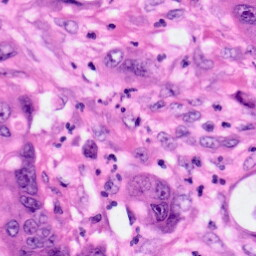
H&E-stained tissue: Pancreatic